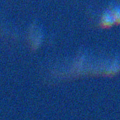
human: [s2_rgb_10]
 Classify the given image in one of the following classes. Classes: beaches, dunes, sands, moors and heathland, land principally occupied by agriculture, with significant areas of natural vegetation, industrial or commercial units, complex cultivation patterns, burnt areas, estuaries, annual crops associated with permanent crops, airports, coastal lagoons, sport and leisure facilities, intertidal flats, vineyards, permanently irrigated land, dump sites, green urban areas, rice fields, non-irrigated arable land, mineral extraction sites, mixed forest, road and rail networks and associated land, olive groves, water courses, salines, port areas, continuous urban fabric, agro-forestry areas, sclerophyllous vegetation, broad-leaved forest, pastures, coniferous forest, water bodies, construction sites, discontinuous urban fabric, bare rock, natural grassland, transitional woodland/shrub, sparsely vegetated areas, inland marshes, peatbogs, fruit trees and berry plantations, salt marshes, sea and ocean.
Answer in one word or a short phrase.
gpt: sea and ocean